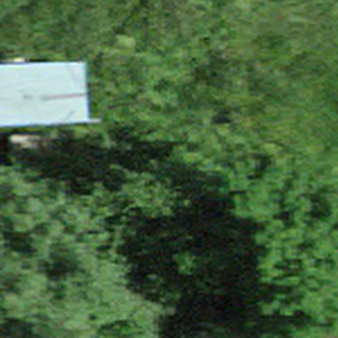
Label: other